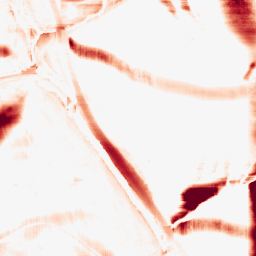
Category: morphological
Decomposition family: morphological_rect
Decomposition parameters: operation: opening
width: 50
height: 20
Upsampling method: bicubic
Upsampling parameters: scale: 4
Upsampling scale: 4